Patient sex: M
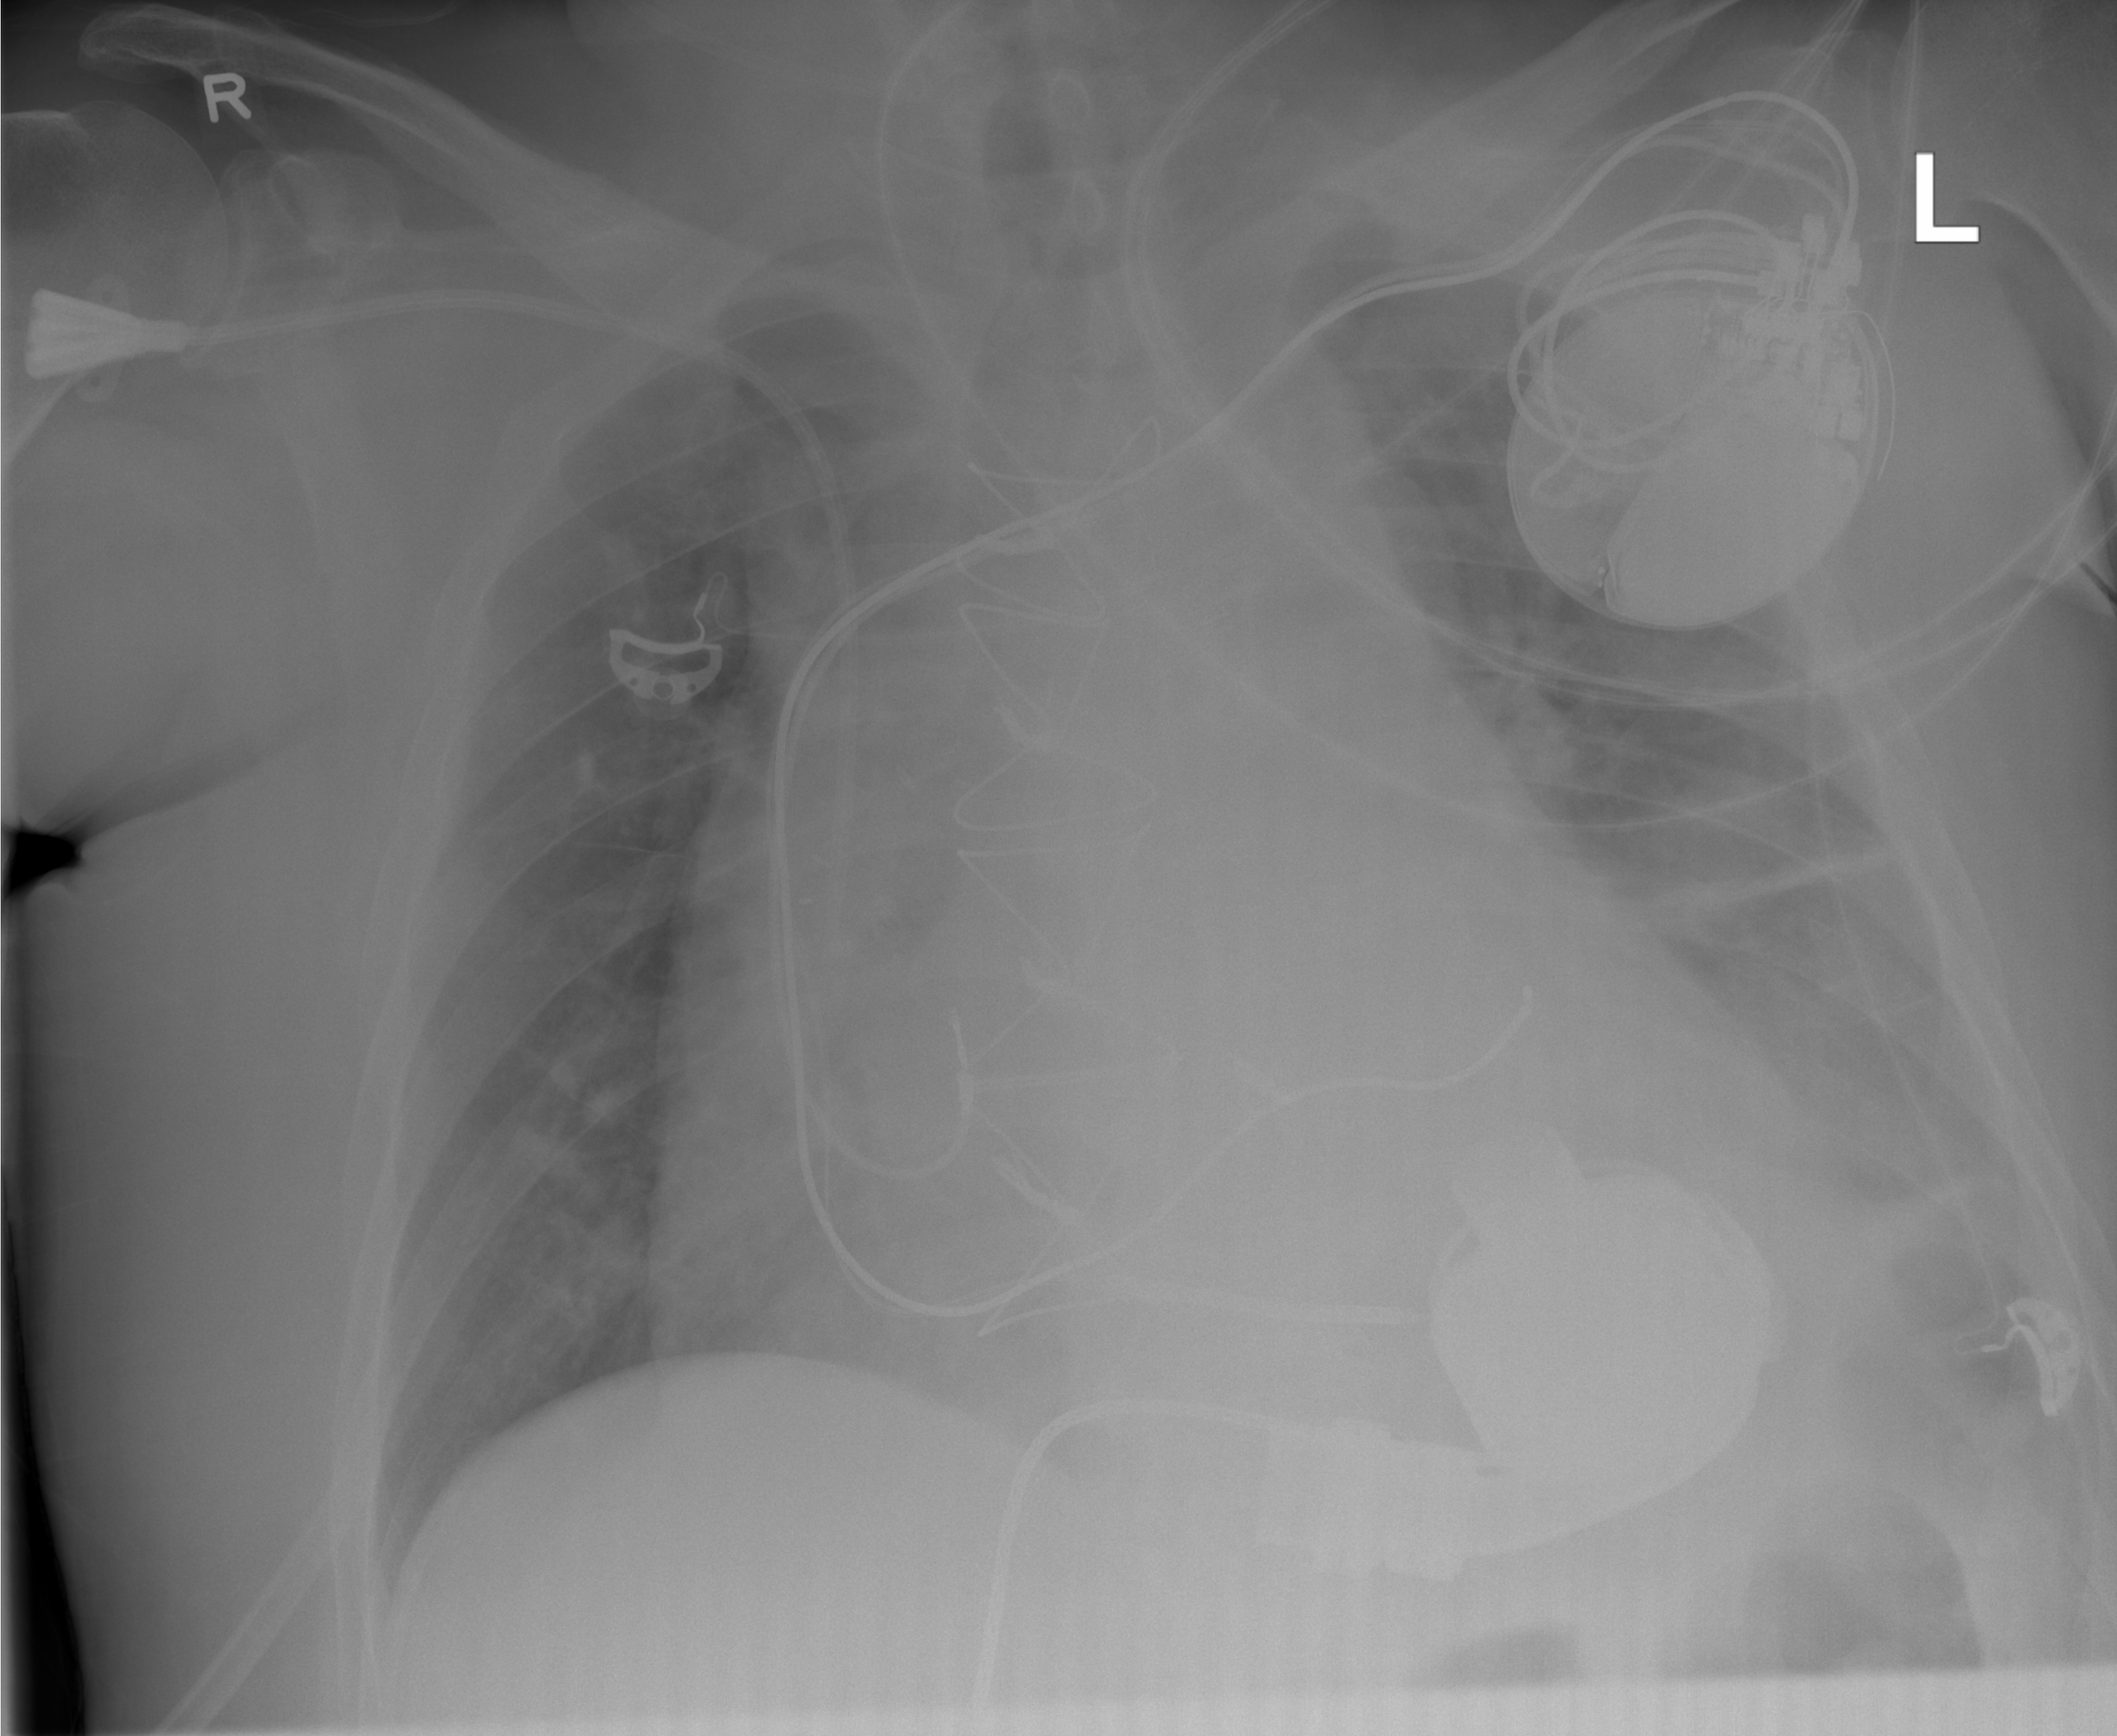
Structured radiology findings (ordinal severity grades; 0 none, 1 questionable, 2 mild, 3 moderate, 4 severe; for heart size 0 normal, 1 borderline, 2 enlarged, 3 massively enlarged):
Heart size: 3
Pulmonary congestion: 2
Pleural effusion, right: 0
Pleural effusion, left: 2
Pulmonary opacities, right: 0
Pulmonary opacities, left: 0
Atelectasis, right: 0
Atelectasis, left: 2